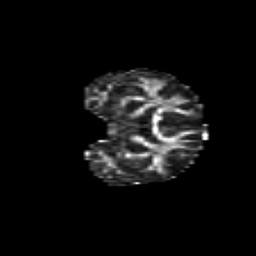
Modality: FA
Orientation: coronal
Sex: male
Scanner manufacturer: siemens
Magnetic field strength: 3 T
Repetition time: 5 s
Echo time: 0.071 s